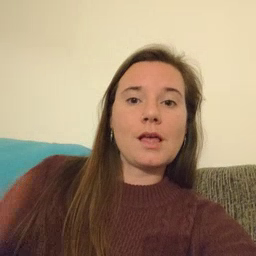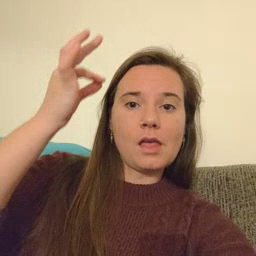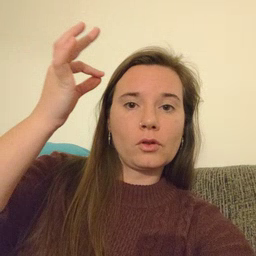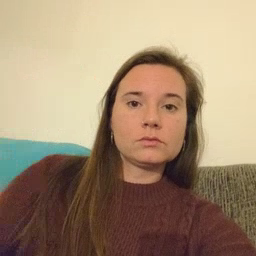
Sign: hair